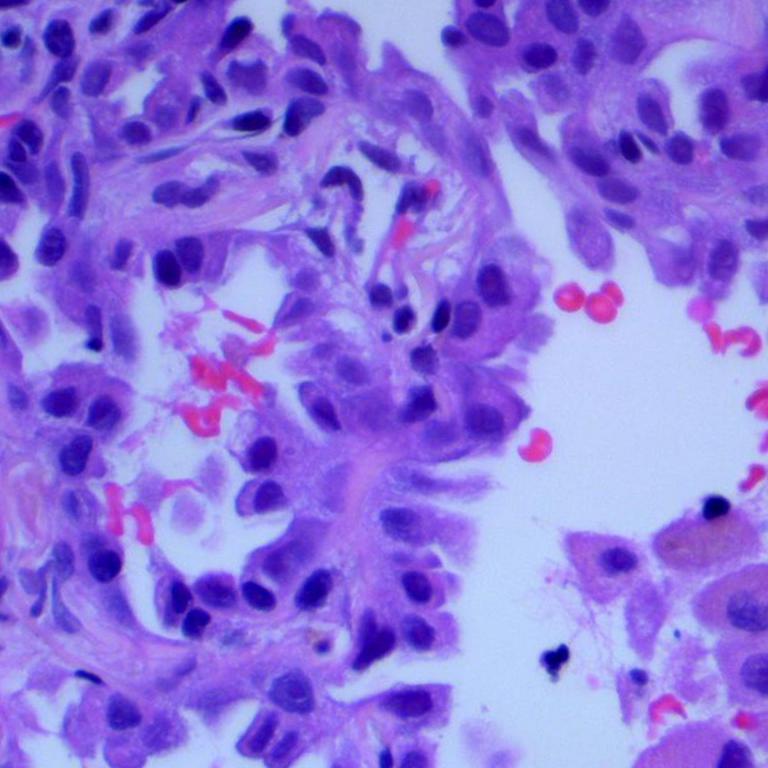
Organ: lung
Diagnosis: adenocarcinomas